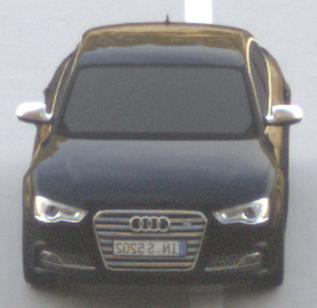
Make: Audi
Model: S5
Detailed model: F5
Model produced from: 2016
Model produced until: 2019
Doors: 2
Color: black
Road condition: dry road
Daytime: morning or afternoon
Contrast: medium contrast